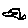
Label: car